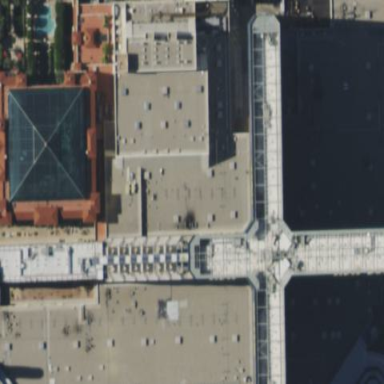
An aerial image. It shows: Hotel and casino building.